Question: I use RestSharp in my Windows Phone 7.1 project.
I have a response in XML format here:
<URL>
I tried to deserialize that response to a class:
'''
public class fullWall
{
public _user user { get; set; }
public int numberOfFriend { get; set; }
public int numberOfPhoto { get; set; }
public List<timhotPhotos> timhotPhotos { get; set; }
public fullWall()
{
timhotPhotos = new List<timhotPhotos>();
}
}
'''
All properties are ok except the 'timhotPhotos' list, as you can see here:

timhotPhotos class:
'''
public class timhotPhotos
{
public string id { get; set; }
public string title { get; set; }
public string description { get; set; }
public string url { get; set; }
public double width { get; set; }
public double height { get; set; }
public DateTime createdDate { get; set; }
public _user user { get; set; }
public int numOfComment { get; set; }
public int numOfRate { get; set; }
public int numOfView { get; set; }
public bool rated { get; set; }
}
'''
Where am I wrong?
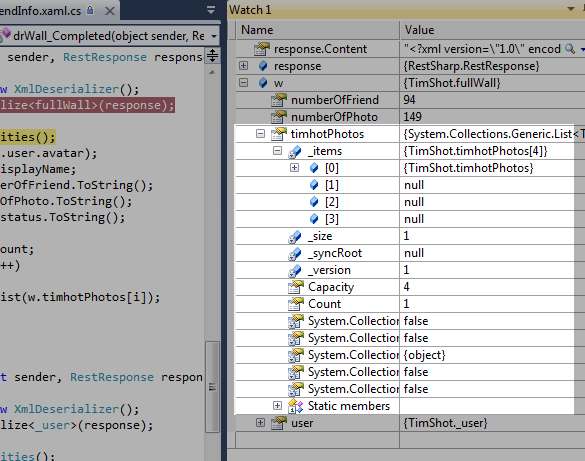
Answer: You'll have to change the default XML deserializer to the 'DotNetXmlDeserializer', like this:
'''
RestClient client;
client.AddHandler("application/xml", new DotNetXmlDeserializer());
'''
Then, add the 'XmlElement' attribute to the 'List<timhotPhotos> timhotPhotos' property like this:
'''
public class fullWall
{
public _user user { get; set; }
public int numberOfFriend { get; set; }
public int numberOfPhoto { get; set; }
[System.Xml.Serialization.XmlElement()]
public List<timhotPhotos> timhotPhotos { get; set; }
public fullWall()
{
timhotPhotos = new List<timhotPhotos>();
}
}
'''
Now it should work fine!